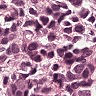
Metastatic tissue present: yes